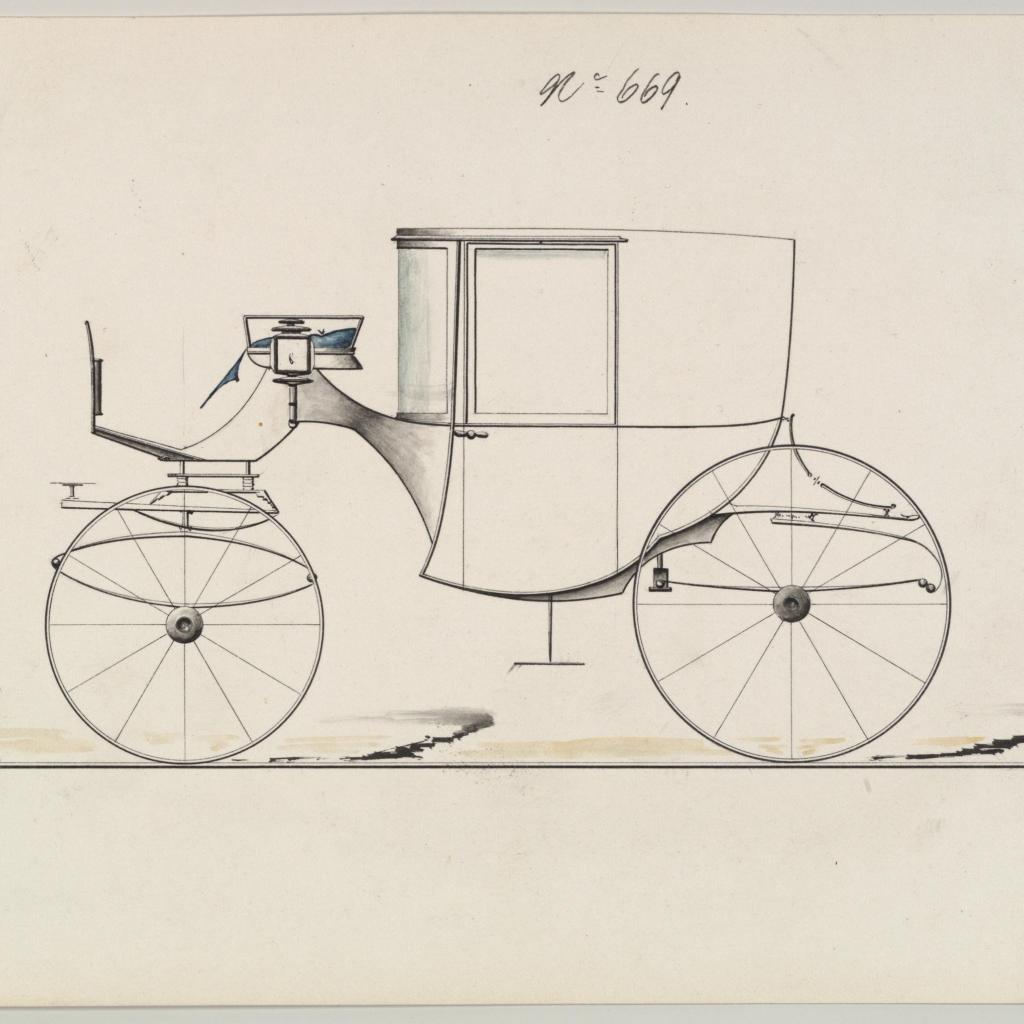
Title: Design for Coupé, no. 669
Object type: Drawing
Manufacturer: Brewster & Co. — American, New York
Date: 1850–70
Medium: Pen and black ink, watercolor and gouache
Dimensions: sheet: 6 x 8 9/16 in. (15.2 x 21.7 cm)
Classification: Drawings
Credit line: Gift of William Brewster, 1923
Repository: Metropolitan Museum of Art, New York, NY